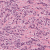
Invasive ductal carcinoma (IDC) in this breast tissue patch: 1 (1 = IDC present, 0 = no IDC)